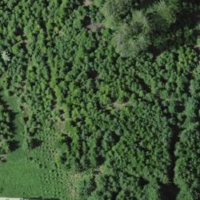
EUNIS habitat code: 45
Species observed at this site:
Calluna vulgaris